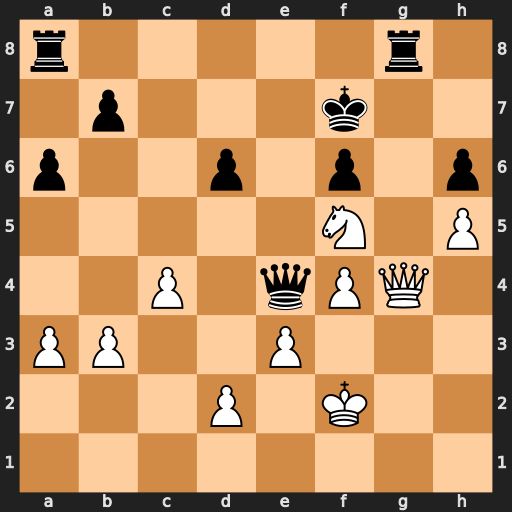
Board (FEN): r5r1/1p3k2/p2p1p1p/5N1P/2P1qPQ1/PP2P3/3P1K2/8
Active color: w
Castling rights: -
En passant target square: -
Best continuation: Nxh6+ Ke7 Nxg8+ Rxg8 Qxg8